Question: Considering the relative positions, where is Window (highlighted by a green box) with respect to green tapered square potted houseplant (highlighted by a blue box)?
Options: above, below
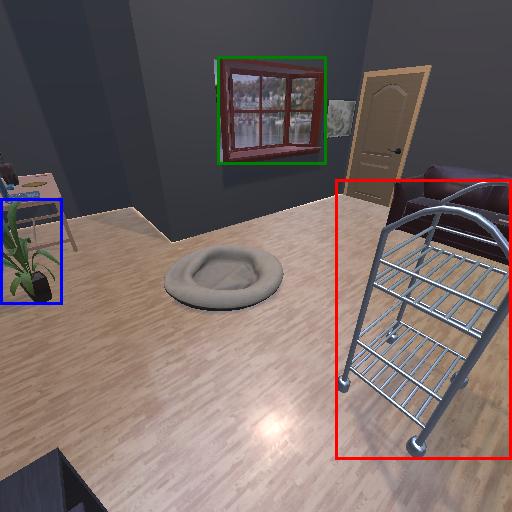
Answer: above